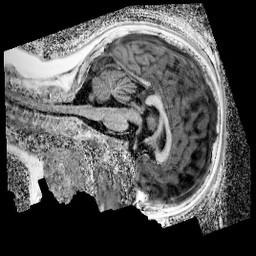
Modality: UNIT1_denoised
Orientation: sagittal
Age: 10
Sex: female
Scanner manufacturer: siemens
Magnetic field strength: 3 T
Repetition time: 4 s
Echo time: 0.00299 s